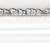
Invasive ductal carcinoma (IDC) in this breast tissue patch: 0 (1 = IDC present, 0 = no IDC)